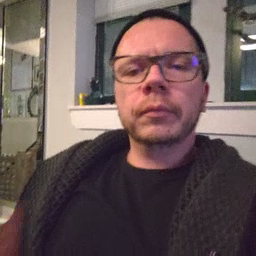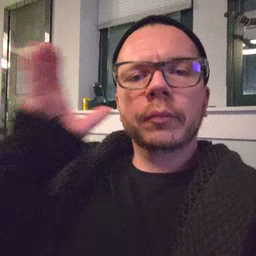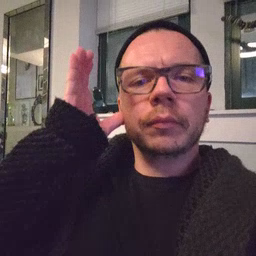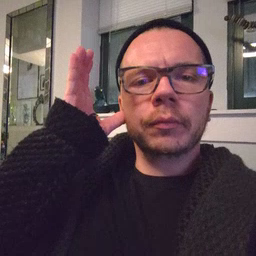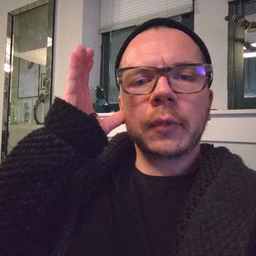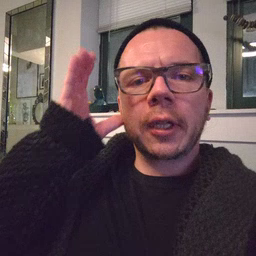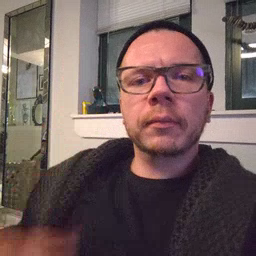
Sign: listen